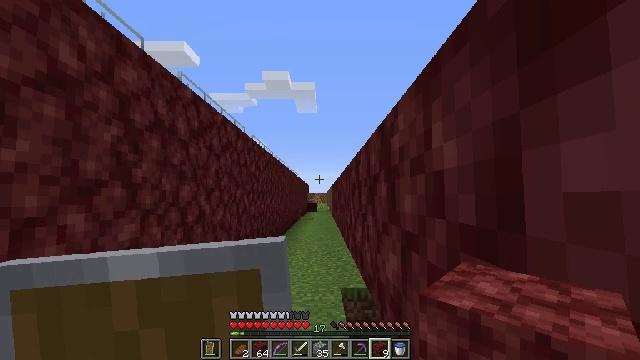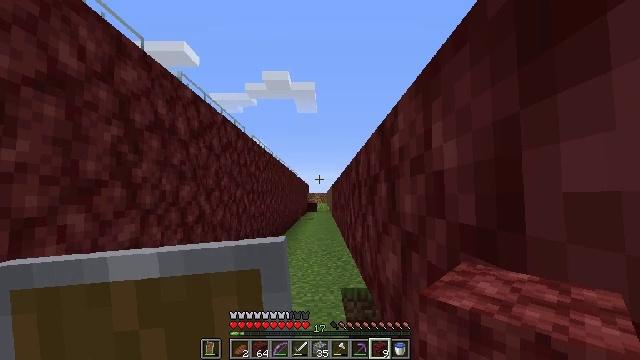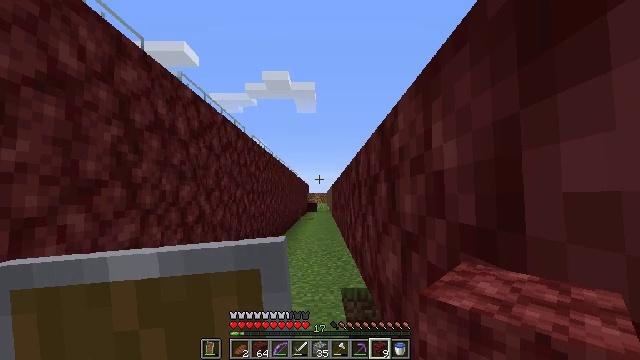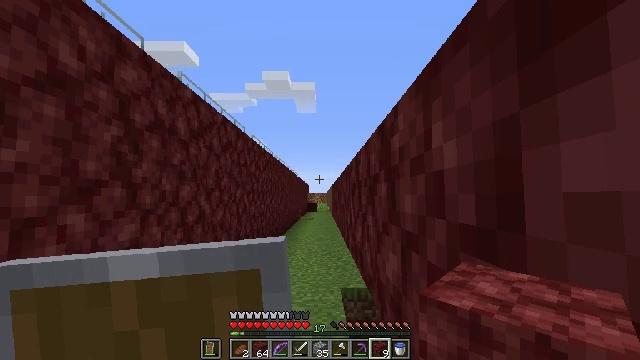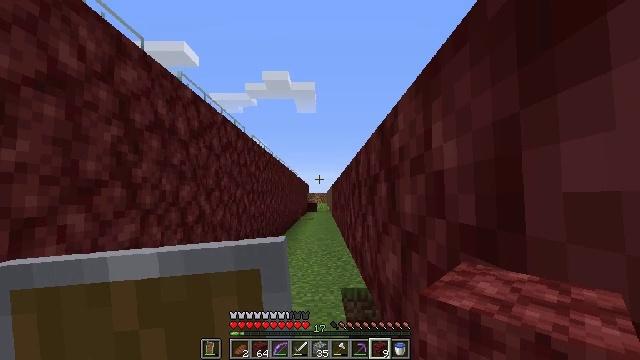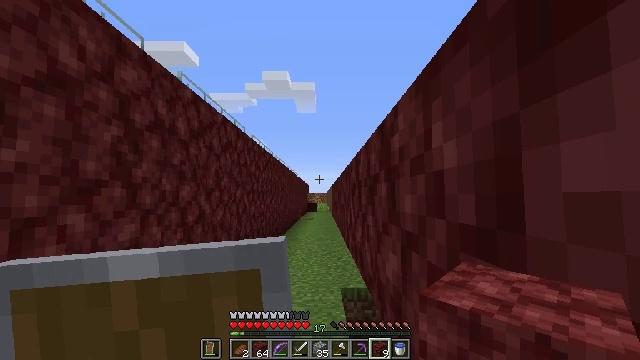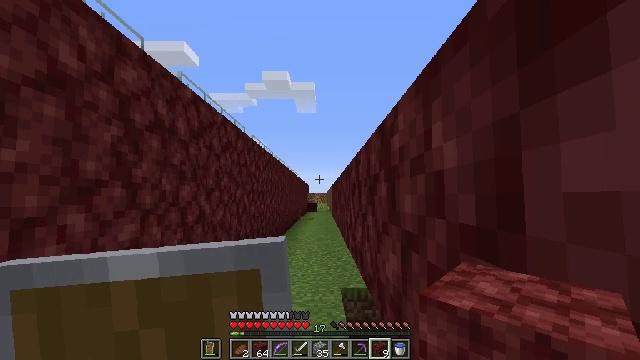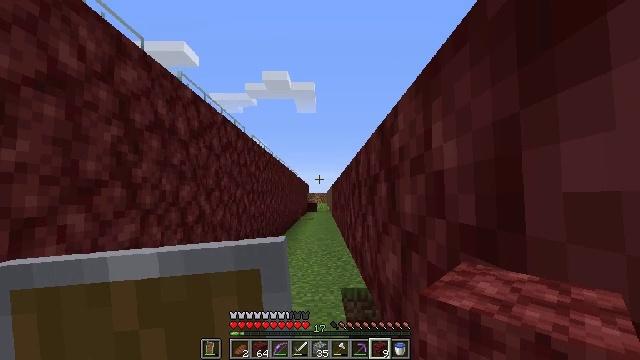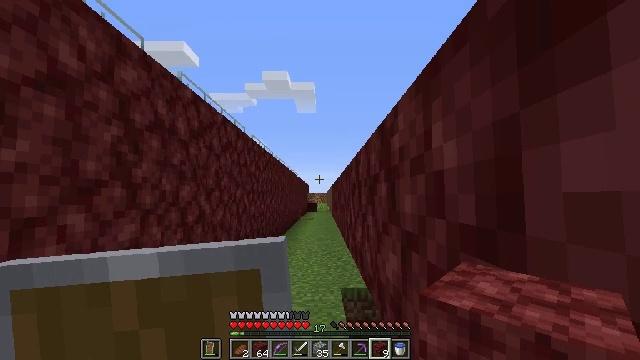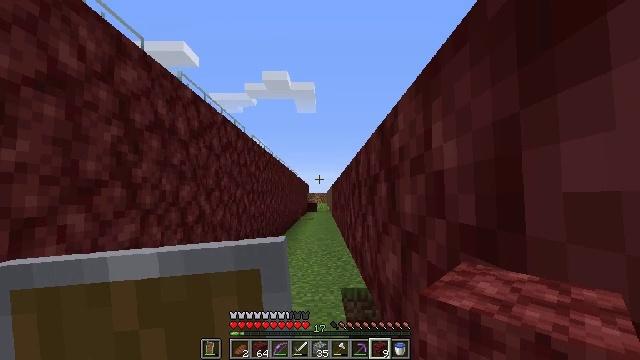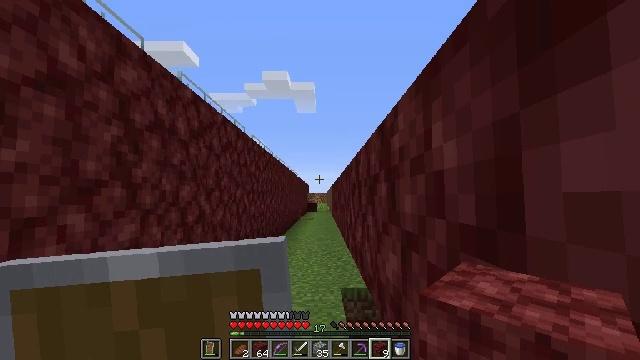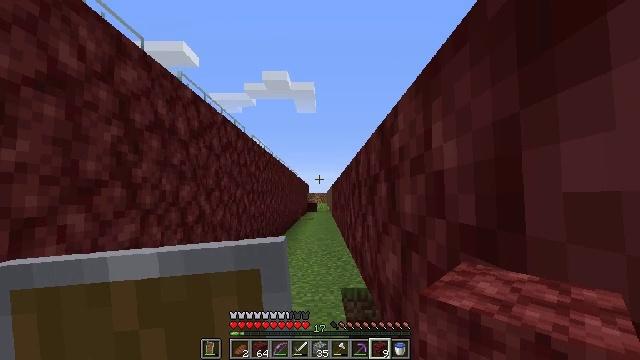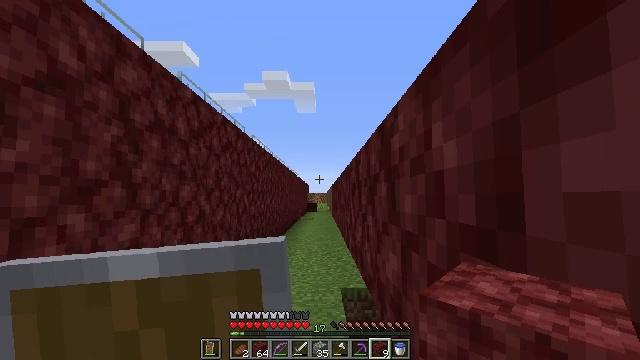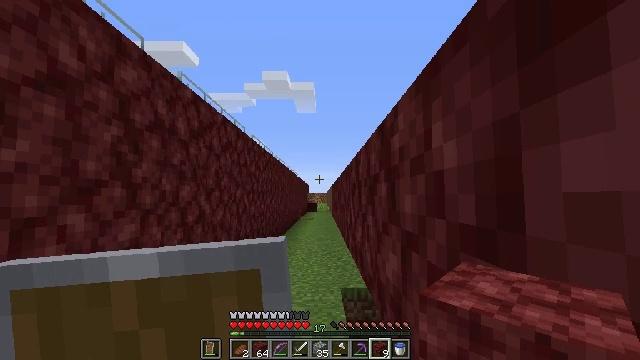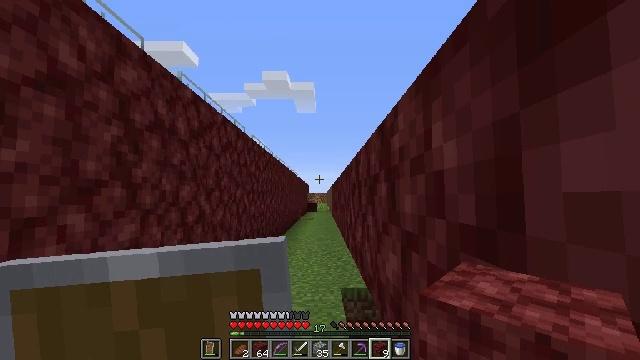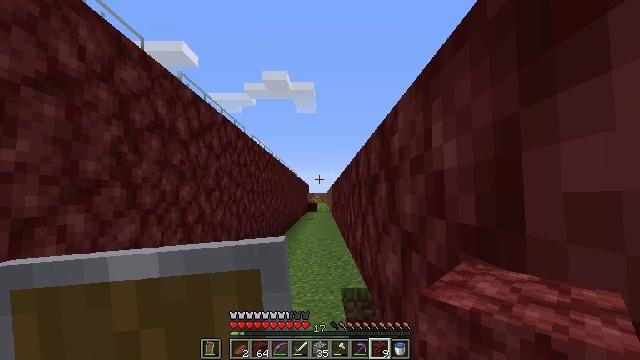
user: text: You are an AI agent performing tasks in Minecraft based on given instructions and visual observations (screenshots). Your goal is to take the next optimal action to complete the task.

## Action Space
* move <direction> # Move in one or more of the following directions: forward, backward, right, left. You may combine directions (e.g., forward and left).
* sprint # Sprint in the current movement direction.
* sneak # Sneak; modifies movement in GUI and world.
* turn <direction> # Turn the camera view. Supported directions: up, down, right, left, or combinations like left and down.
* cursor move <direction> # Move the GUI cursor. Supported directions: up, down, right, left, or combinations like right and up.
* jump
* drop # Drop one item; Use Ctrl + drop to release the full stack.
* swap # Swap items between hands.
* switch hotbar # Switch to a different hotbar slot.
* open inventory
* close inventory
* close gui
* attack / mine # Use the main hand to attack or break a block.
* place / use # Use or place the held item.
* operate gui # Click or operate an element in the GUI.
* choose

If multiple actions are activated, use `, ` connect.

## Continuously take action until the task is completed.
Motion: motion action
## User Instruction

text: Gather potatoes by left-clicking.
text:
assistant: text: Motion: no_op
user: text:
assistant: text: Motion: no_op
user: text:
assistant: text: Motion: no_op
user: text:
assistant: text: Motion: no_op
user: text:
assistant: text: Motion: no_op
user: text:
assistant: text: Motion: no_op
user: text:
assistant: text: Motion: no_op
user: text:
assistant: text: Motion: no_op
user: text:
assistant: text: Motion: no_op
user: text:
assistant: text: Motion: no_op
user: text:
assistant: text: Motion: no_op
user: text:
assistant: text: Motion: no_op
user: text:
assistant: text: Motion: no_op
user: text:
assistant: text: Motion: no_op
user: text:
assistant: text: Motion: no_op
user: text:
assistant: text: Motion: no_op
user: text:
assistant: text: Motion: no_op
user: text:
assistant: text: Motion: no_op
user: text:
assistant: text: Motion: no_op
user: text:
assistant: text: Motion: no_op
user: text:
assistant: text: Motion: no_op
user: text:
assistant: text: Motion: no_op
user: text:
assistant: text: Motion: no_op
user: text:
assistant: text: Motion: no_op
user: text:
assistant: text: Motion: no_op
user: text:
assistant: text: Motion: no_op
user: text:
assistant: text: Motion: no_op
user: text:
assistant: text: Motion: no_op
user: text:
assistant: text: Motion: no_op
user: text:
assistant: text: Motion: no_op